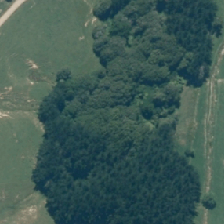
Land cover: indigenous_forest